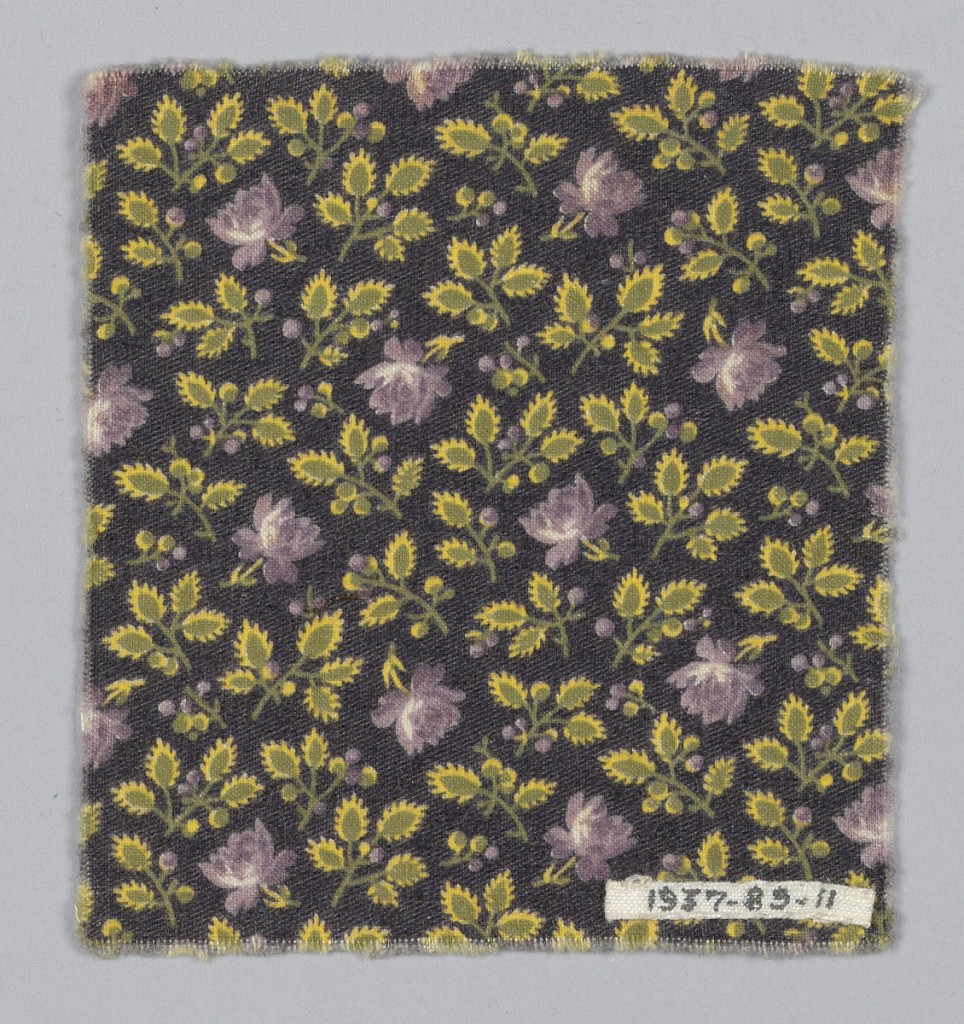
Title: Fragment
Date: ca. 1850
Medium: cotton Technique: printed on plain weave
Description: Fragment with a black ground and tiny allover rose sprigs and foliage printed in purple, yellow and green.